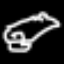
Label: frog